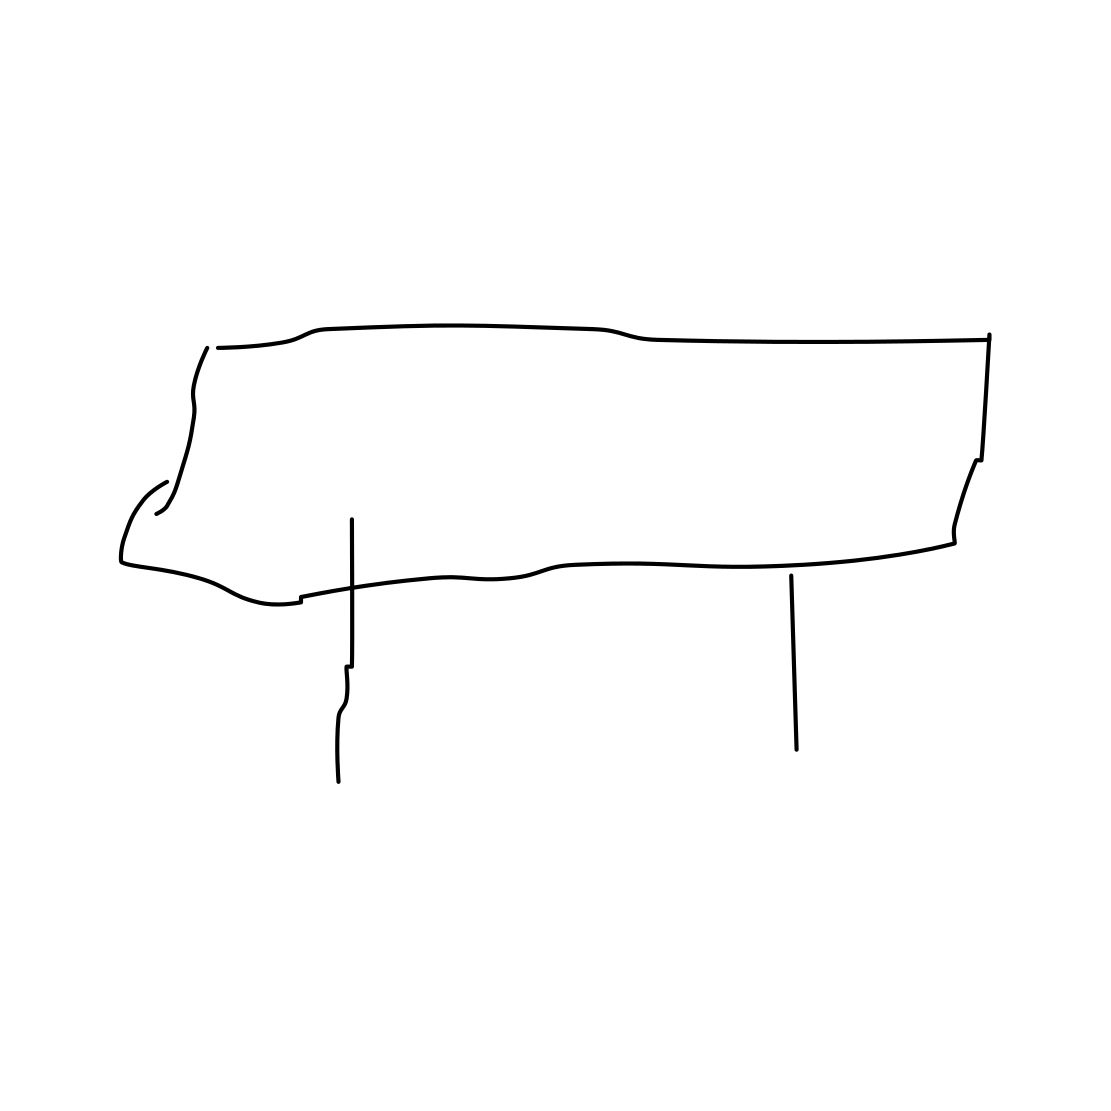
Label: bench